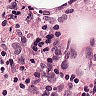
Metastatic tissue present: yes